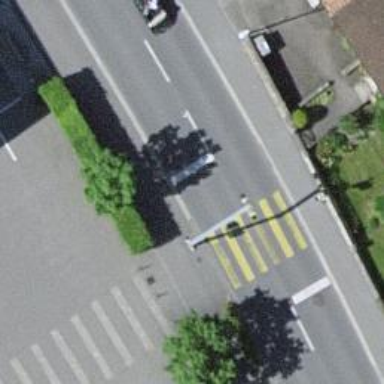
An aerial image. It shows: Road with traffic signals.